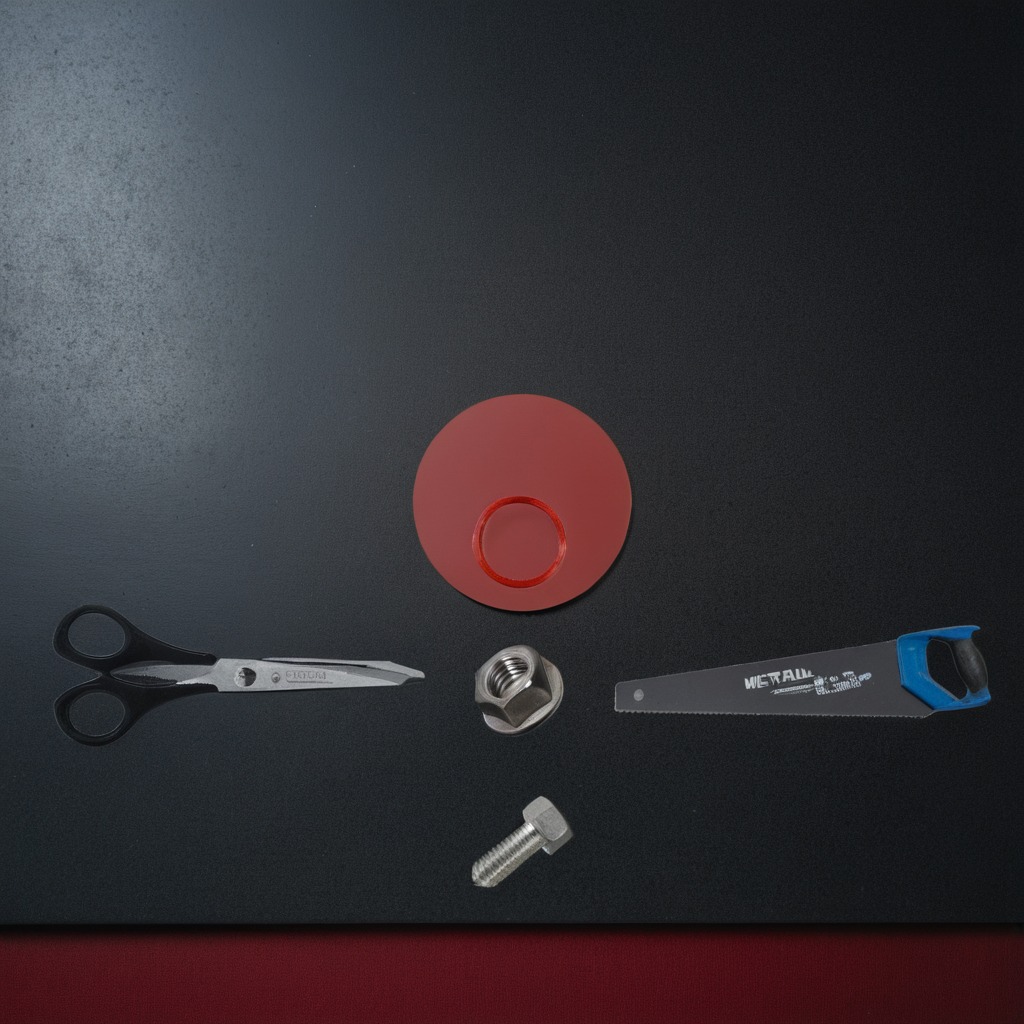
A rubber Oring, a metal machine screw, a handheld metal saw, a metal nut, and a pair of scissors are lying on the granite tabletop.